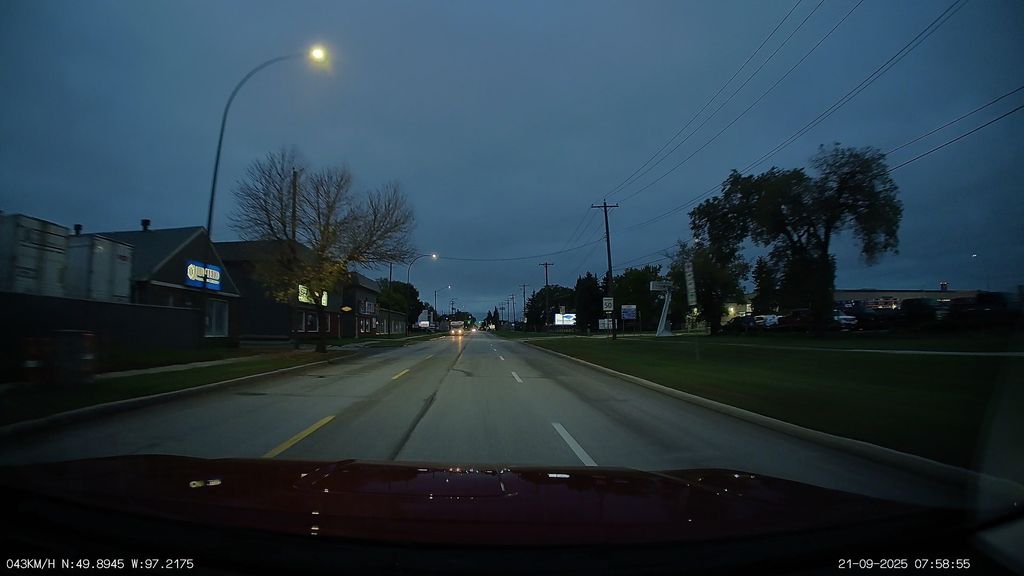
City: winnipeg